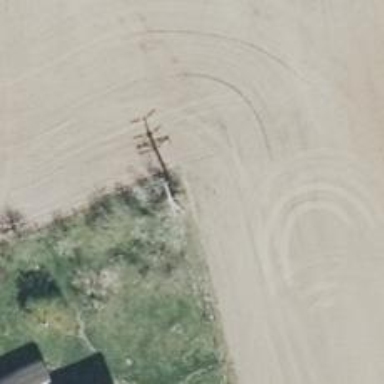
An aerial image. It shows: Minor power line with 3 cables.